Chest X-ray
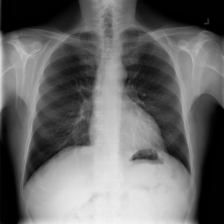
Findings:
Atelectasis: negative
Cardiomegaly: negative
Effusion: negative
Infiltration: negative
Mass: negative
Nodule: negative
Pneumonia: negative
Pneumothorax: negative
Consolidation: negative
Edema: negative
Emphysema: negative
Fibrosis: negative
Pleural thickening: negative
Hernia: negative